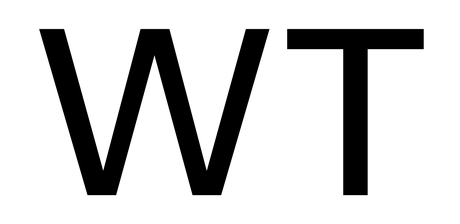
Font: InstrumentSans_Medium